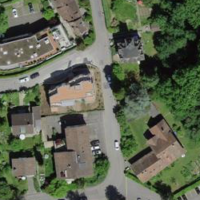
EUNIS habitat code: 55
Species observed at this site:
Allium ursinum
Fraxinus excelsior
Chelidonium majus
Lysimachia punctata